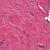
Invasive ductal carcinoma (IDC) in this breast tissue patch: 0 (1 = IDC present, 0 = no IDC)